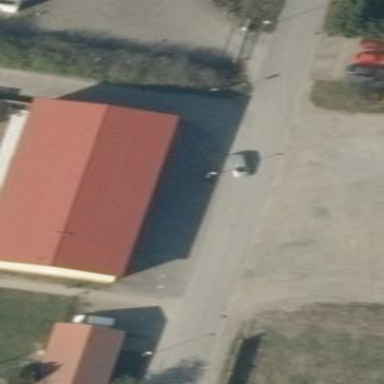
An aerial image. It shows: Parking area with gravel surface.